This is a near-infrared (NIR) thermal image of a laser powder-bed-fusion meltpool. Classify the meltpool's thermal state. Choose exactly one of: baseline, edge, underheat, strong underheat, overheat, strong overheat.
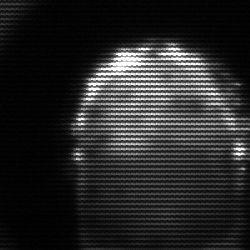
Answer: baseline